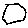
Label: hexagon